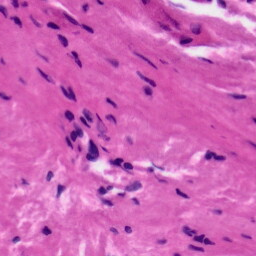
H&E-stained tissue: Tonsil